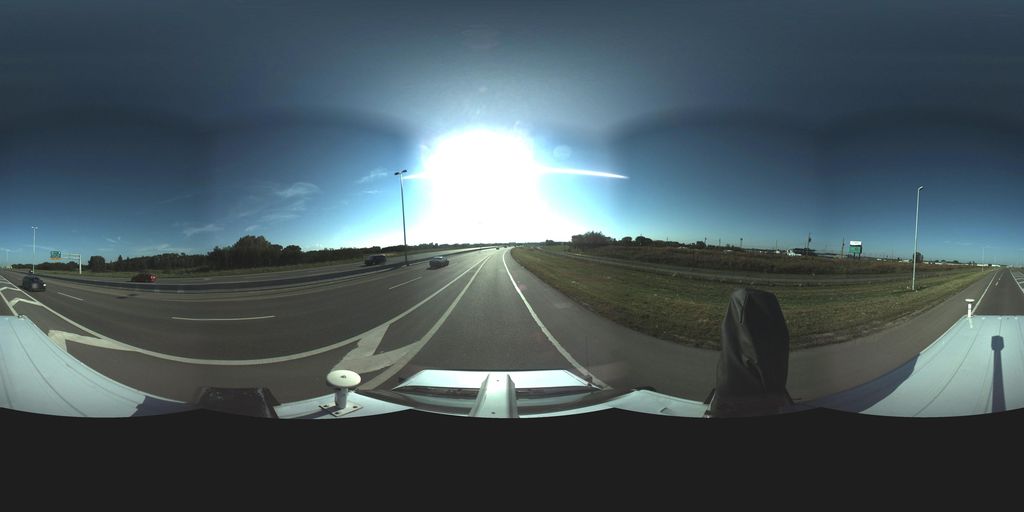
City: saskatoon